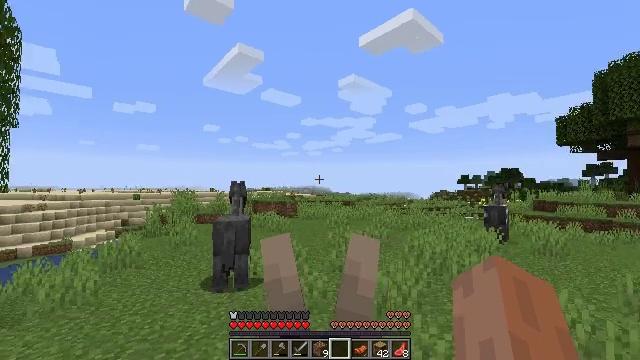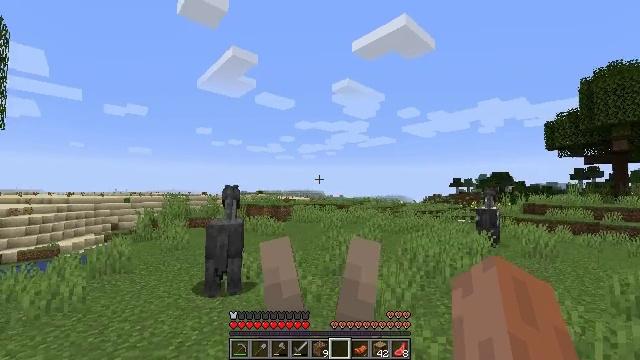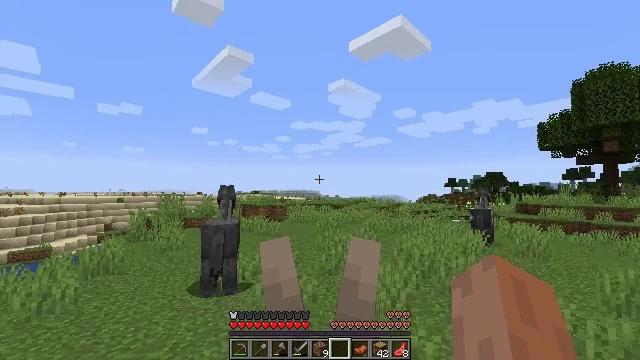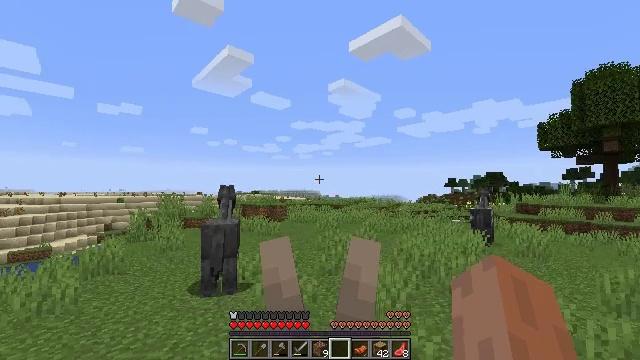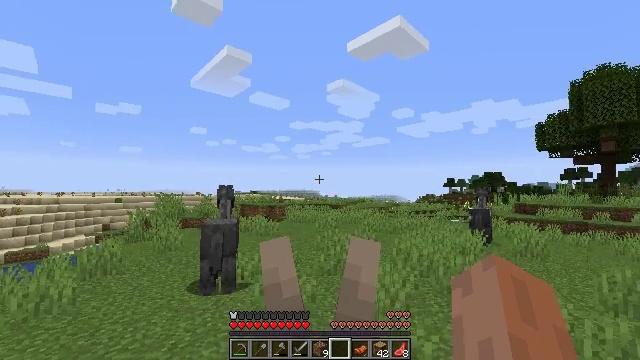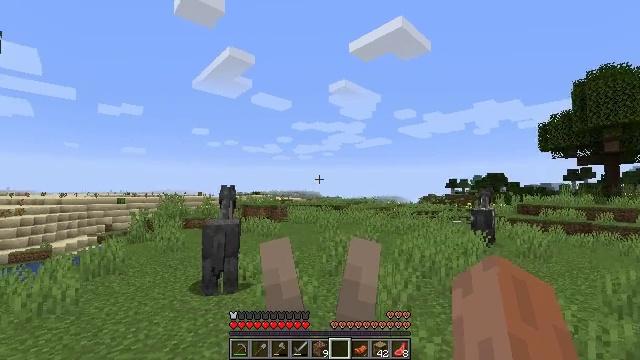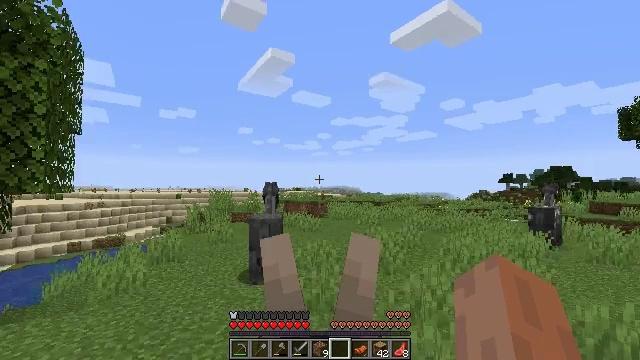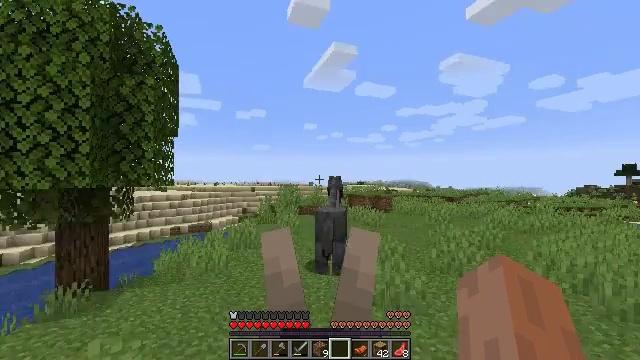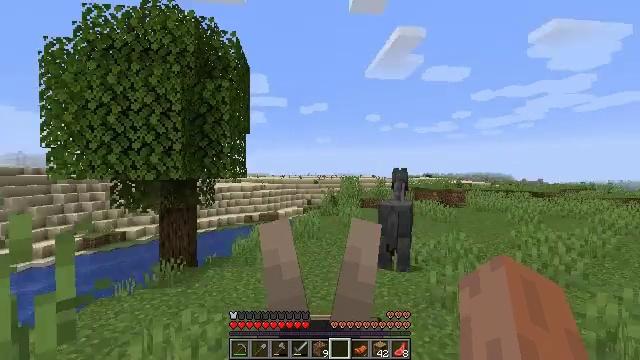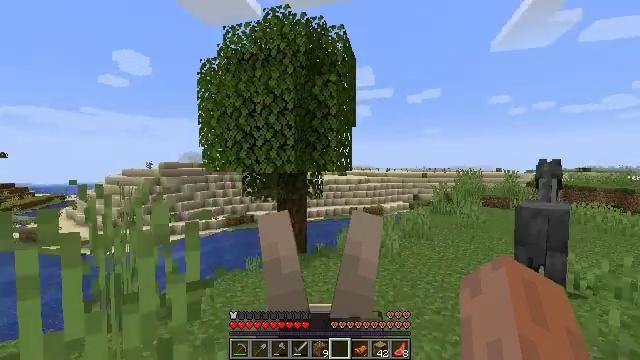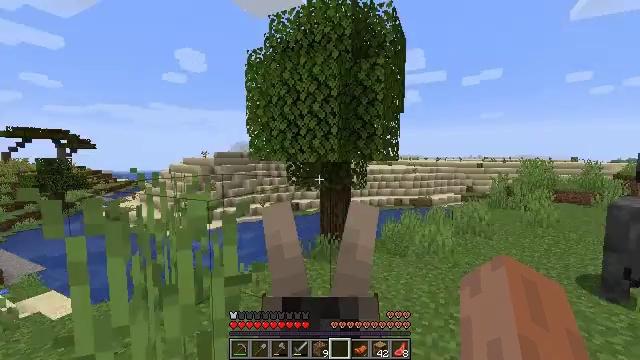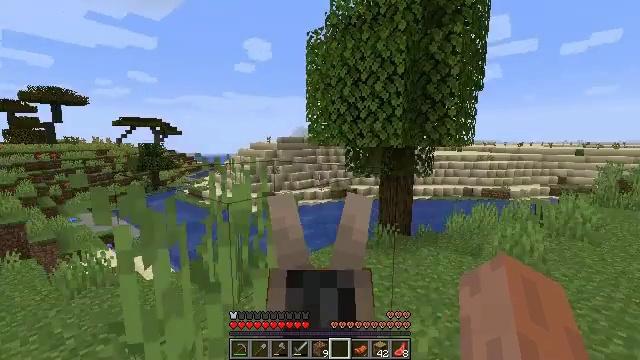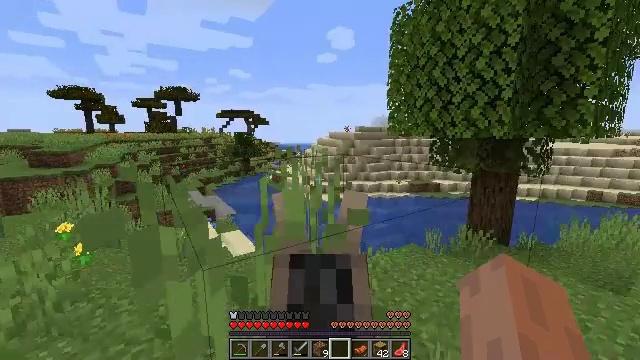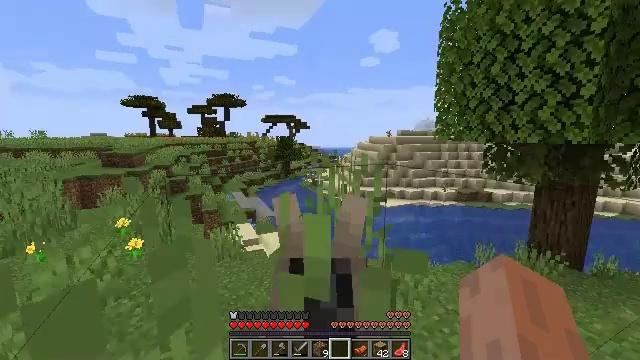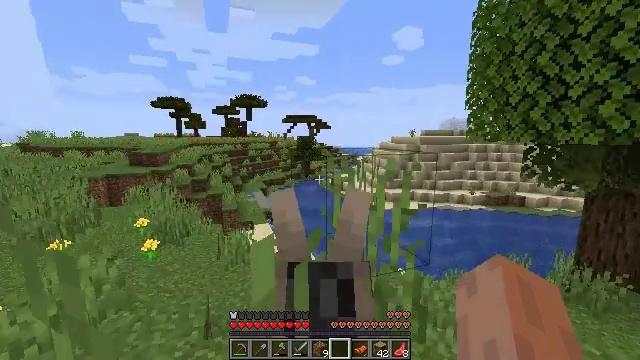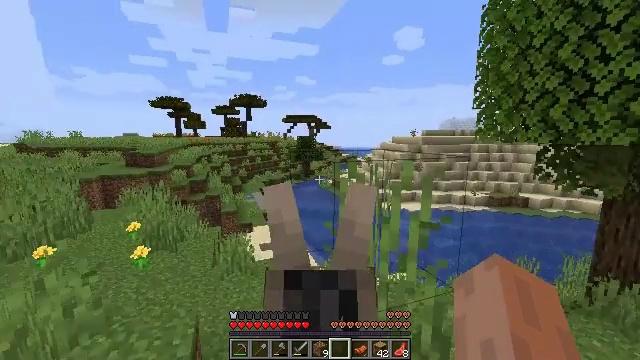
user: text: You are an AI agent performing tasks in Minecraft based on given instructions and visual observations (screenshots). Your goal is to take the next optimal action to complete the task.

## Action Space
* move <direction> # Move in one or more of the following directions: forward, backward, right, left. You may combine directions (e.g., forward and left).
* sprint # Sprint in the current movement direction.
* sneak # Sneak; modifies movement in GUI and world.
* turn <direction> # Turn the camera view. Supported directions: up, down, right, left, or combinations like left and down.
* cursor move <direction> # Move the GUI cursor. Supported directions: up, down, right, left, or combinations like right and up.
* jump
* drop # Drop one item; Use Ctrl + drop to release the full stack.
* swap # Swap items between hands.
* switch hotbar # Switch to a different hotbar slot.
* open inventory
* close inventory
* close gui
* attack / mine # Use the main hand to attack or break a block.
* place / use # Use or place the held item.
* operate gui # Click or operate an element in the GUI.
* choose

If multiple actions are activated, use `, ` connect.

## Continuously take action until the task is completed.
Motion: motion action
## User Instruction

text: Harvest coarse dirt by holding left button.
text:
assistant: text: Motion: turn right
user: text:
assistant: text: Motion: no_op
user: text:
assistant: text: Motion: no_op
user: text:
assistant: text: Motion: no_op
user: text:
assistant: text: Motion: turn left
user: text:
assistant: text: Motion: turn left
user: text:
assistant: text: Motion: move forward, turn left and down
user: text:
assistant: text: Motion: move forward, turn left and down
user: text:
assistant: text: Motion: move forward, turn left and down
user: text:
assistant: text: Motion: move forward, turn left and down
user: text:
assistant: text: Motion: move forward, turn left and down
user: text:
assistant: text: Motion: move forward, turn left and down
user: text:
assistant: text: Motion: move forward, turn left
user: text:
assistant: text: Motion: move forward and move left
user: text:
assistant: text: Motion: move forward and move left
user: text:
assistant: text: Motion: move forward and move left
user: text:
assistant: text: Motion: move forward and move left
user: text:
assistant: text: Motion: move forward and move left
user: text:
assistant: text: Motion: move forward and move left, turn left and down
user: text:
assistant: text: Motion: move forward and move left, turn left and down
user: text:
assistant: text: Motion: move forward and move left, turn left and down
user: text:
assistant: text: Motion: move forward and move left, turn left and down
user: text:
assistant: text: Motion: move forward and move left, turn left and down
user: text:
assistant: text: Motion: move forward and move left, turn left and down
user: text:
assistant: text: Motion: move forward and move left, turn left and down
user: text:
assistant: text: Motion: move forward and move left, turn left
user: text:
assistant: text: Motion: move forward
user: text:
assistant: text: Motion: move forward, turn left
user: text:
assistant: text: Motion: move forward, sprint, turn left and up
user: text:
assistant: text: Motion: move forward, sprint, turn left and up